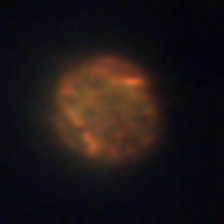
Taxon: Ciliates
Group: Other